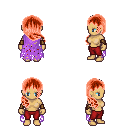
a pixel art fantasy rpg character, female body template, human, tanned skin, maroon tattered cape, red pants, red right-swept hairstyle, cloth bracers, four views (front, back, left, right), 2x2 character sprite sheet, small pixel art, hard edges, no anti-aliasing